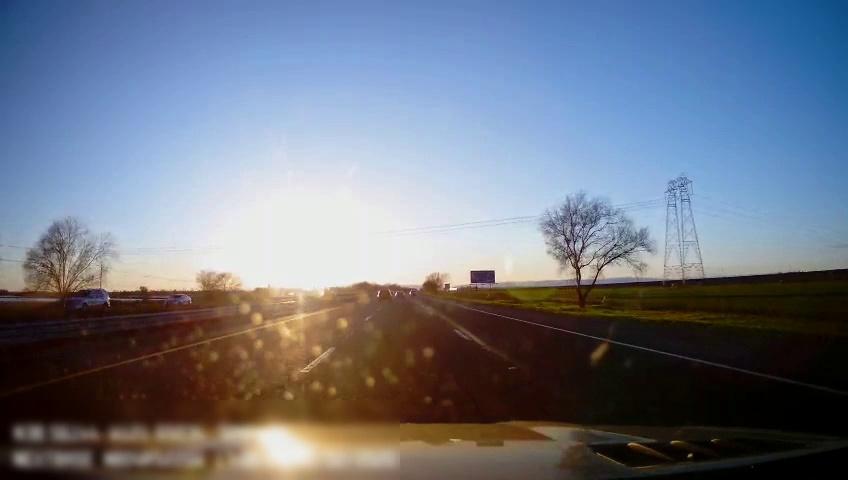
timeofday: Day
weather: Sunny
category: Drivable Space
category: Vehicles | Car
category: Vehicles | Car
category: Vehicles | Car
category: Lanes | Alternate Lane
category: Lanes | Current Lane
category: Lanes | Current Lane
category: Lanes | Alternate Lane
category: Traffic | Signs